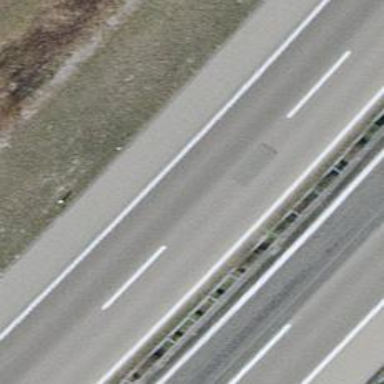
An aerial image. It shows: Asphalt motorway.